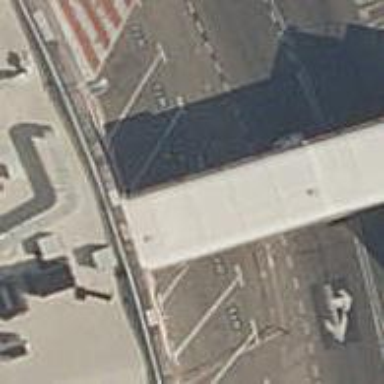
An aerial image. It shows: Airport gate.